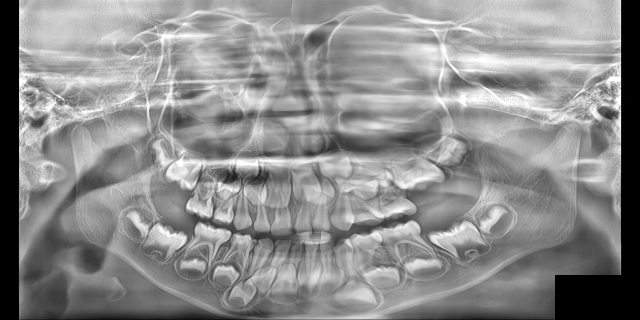
child